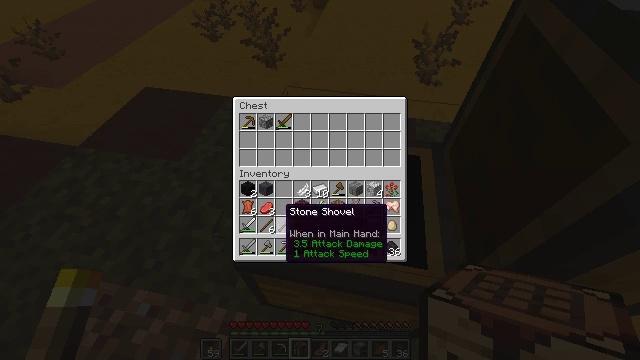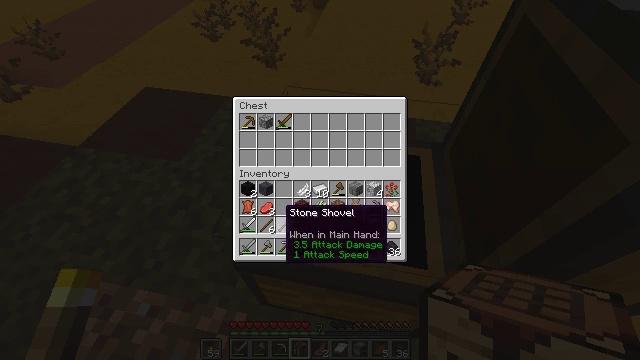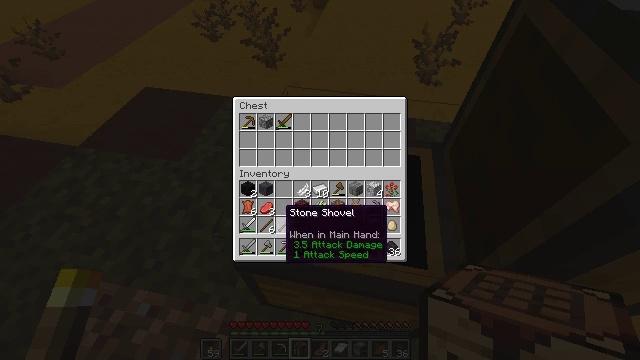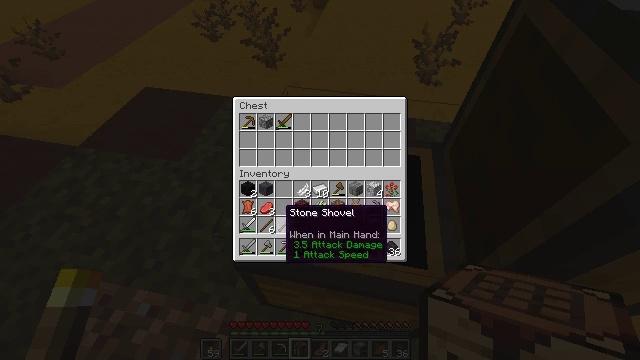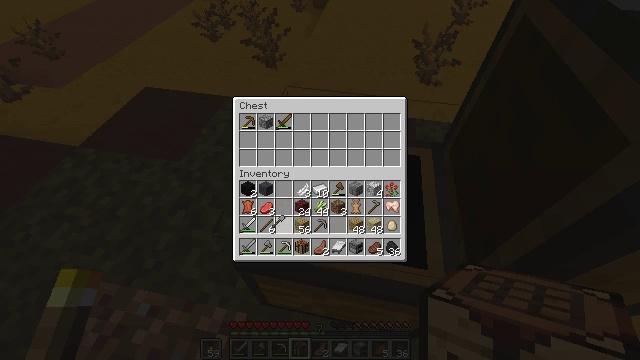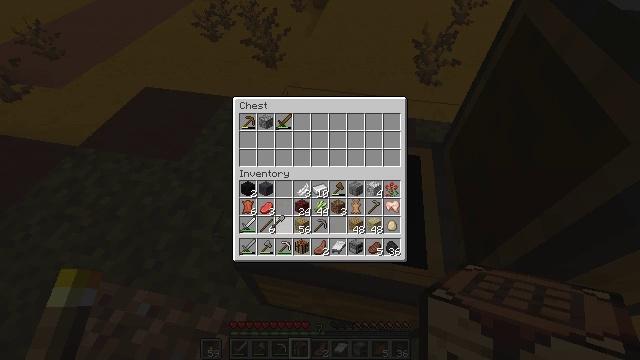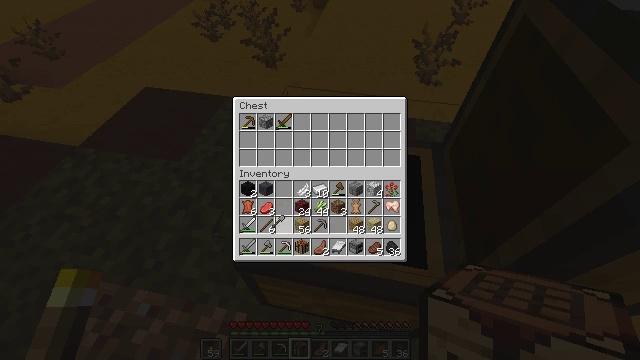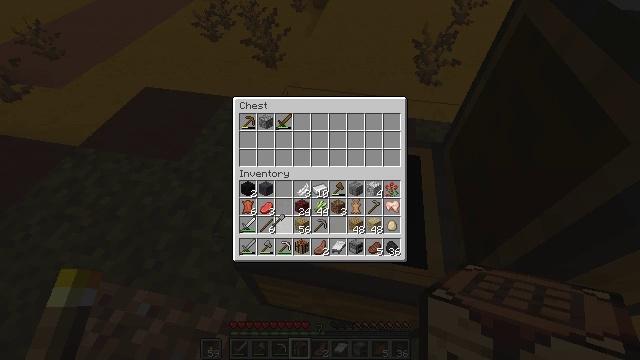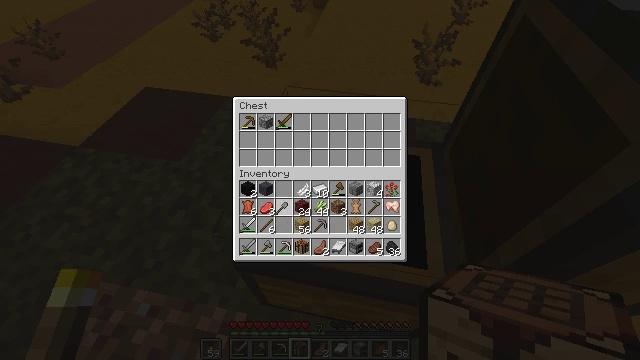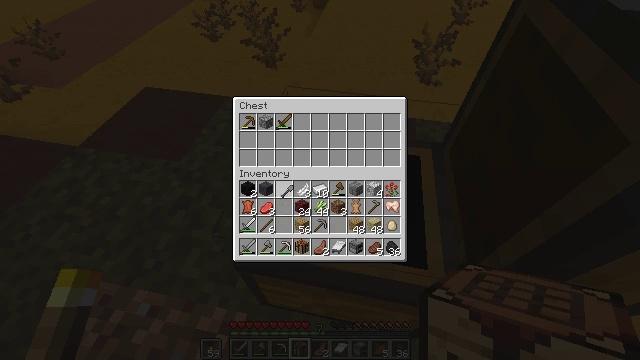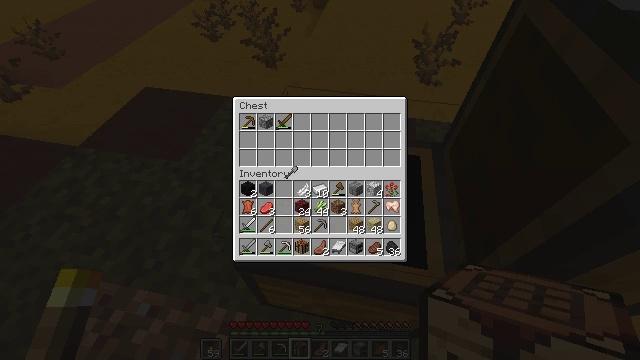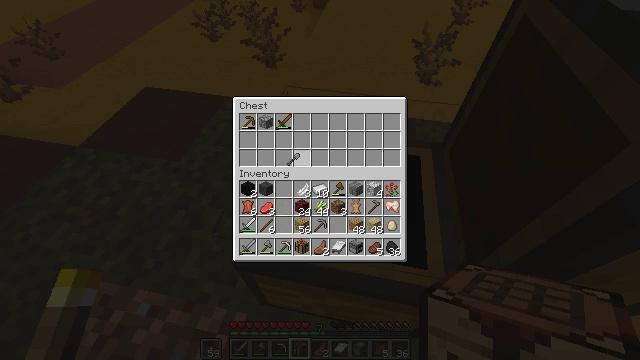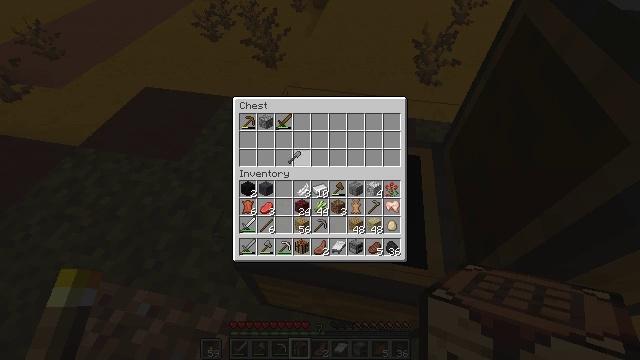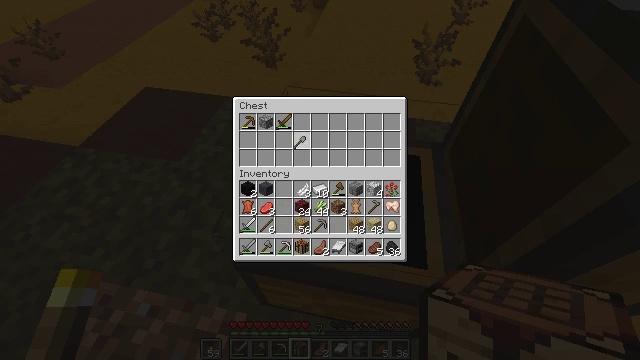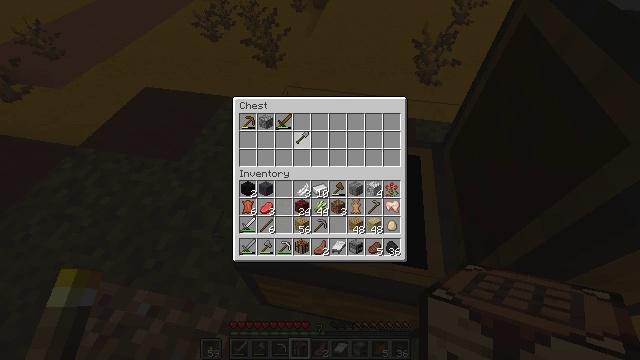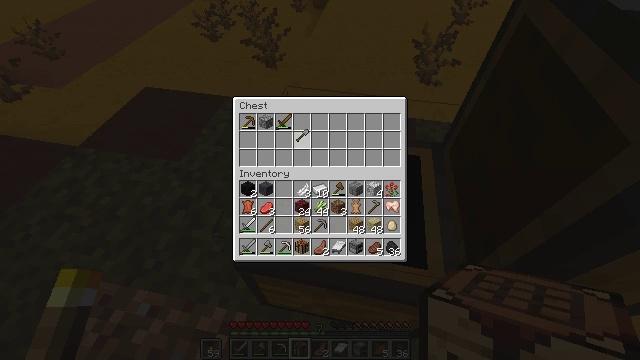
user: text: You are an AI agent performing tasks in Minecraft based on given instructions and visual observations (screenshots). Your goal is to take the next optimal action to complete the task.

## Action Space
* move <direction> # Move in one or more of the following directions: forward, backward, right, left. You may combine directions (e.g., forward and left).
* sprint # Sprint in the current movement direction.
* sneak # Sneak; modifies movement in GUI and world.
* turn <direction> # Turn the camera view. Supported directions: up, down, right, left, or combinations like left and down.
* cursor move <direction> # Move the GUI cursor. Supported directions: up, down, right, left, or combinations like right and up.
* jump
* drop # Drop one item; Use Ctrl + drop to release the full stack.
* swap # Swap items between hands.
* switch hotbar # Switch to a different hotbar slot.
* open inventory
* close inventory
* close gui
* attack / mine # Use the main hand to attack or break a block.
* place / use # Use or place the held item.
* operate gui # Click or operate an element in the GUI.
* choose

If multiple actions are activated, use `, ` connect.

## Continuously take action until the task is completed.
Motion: motion action
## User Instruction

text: Gather brown terracotta from a building.
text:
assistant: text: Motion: no_op
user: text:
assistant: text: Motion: no_op
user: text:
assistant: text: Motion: no_op
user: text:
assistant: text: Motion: operate gui
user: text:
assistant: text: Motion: operate gui
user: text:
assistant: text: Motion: no_op
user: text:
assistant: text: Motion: no_op
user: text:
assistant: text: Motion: cursor move up
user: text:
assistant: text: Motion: cursor move up
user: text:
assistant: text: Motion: cursor move up
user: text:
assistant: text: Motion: cursor move up
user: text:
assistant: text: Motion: no_op
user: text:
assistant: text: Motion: cursor move up
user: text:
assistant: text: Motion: no_op
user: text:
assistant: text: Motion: no_op
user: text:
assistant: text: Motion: no_op
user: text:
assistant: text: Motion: no_op
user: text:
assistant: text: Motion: no_op
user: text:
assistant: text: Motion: no_op
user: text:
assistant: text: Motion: no_op
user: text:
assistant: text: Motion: no_op
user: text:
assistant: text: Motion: no_op
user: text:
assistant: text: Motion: operate gui
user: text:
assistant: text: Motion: operate gui
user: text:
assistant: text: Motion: no_op
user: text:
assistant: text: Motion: no_op
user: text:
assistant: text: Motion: no_op
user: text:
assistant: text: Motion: no_op
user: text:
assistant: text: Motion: no_op
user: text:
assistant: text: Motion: no_op